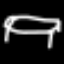
Label: bed